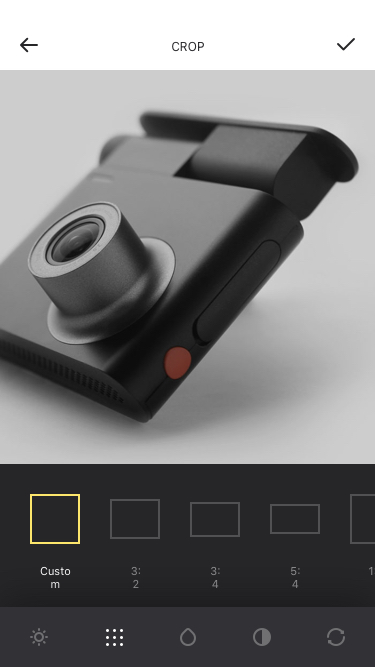
Text in this UI design:
Custom
3:2
3:4
5:4
1:1